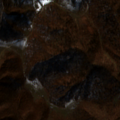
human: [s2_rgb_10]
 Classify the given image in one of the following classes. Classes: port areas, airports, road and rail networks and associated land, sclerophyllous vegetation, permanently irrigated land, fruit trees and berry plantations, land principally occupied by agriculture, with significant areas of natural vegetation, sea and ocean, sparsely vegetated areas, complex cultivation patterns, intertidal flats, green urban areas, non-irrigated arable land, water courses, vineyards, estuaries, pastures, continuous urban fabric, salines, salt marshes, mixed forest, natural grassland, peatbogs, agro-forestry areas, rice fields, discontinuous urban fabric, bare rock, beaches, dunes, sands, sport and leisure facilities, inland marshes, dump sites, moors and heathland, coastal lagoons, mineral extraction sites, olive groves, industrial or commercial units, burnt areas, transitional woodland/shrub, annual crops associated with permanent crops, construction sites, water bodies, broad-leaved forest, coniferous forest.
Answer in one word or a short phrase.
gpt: pastures, broad-leaved forest, natural grassland, transitional woodland/shrub